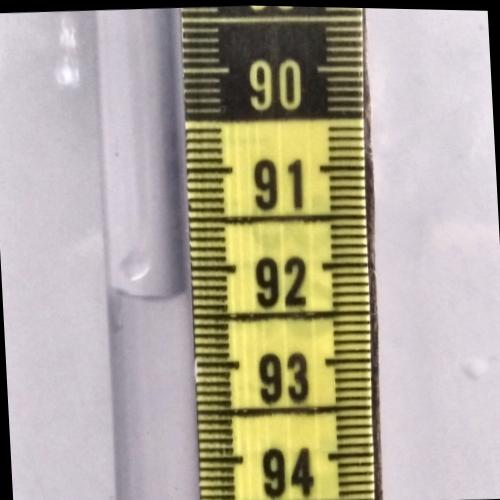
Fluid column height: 92.3 cm